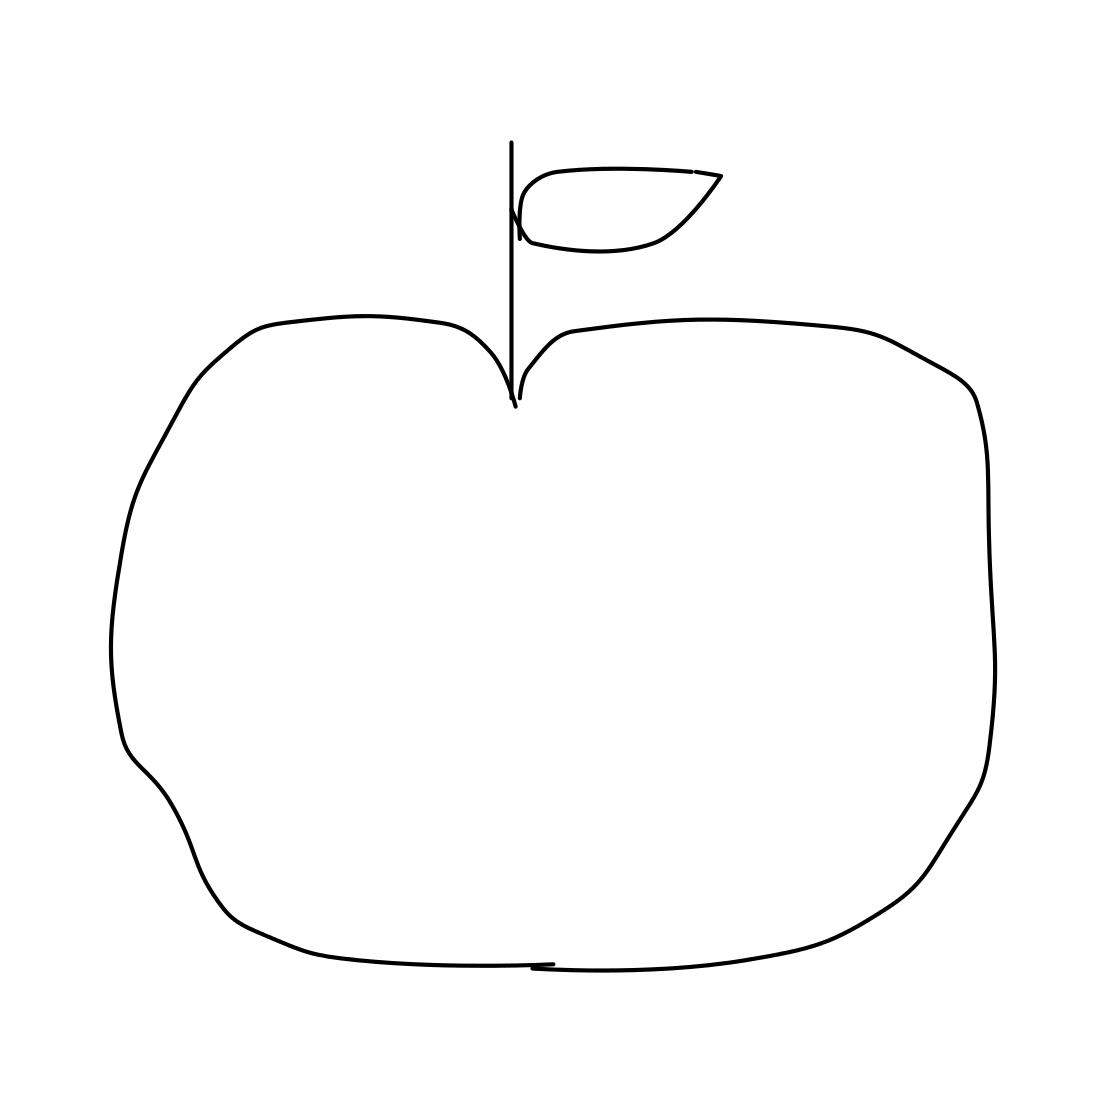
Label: apple